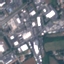
Label: Industrial